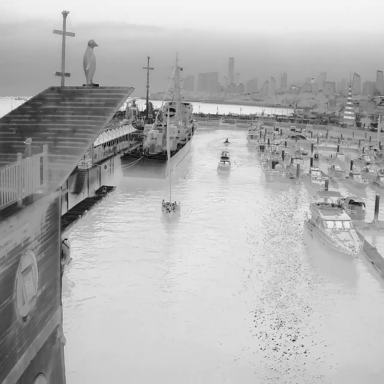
There are 18 objects shown in the infrared image, including three sailboats, and 15 canoes.